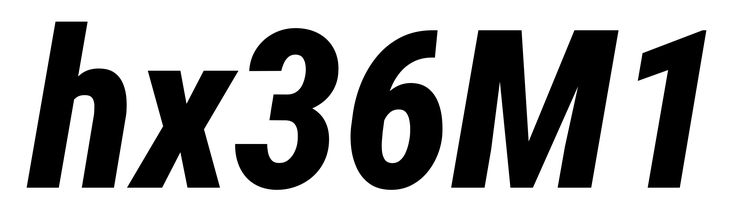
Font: Roboto-Italic_Condensed_ExtraBold_Italic